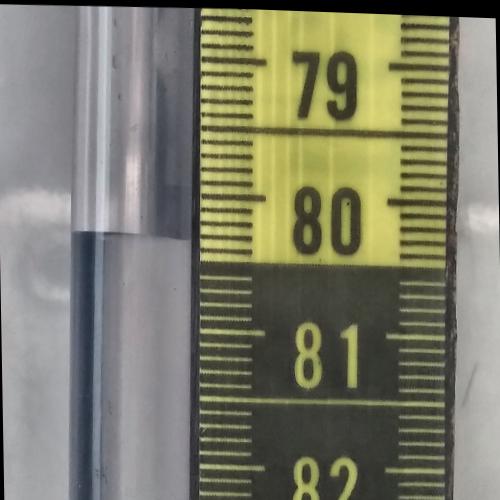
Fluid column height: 80.3 cm